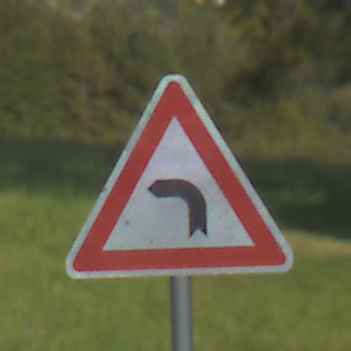
Verkehrszeichen: KurveLinks
Umgebung: Outdoor, Nature
Tageszeit: MorningAfternoon
Wetter: PartlyCloudy
Licht: Natural
Jahreszeit: NotSpecified
Kontrast: HighContrast